Aerial crown-view tile of a tropical tree (Barro Colorado Island, Panama), acquired 20250715:
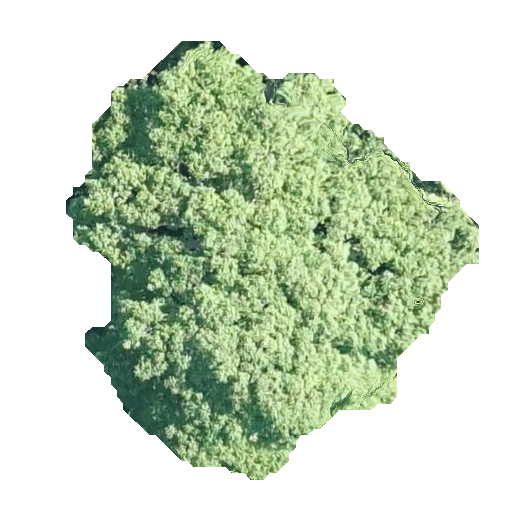
Species: Astronium graveolens
GBIF accepted scientific name: Astronium graveolens
Crown area: 172.735 m²